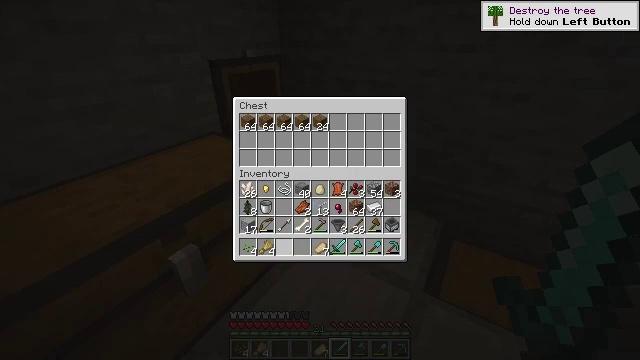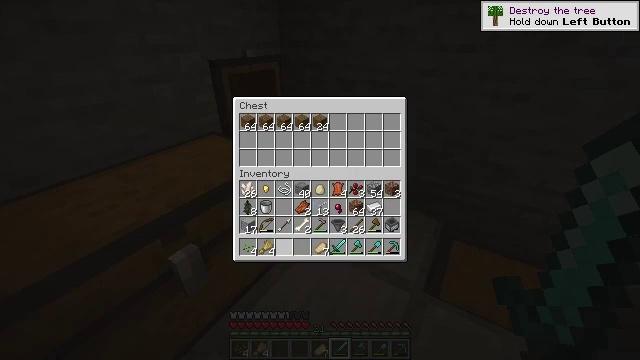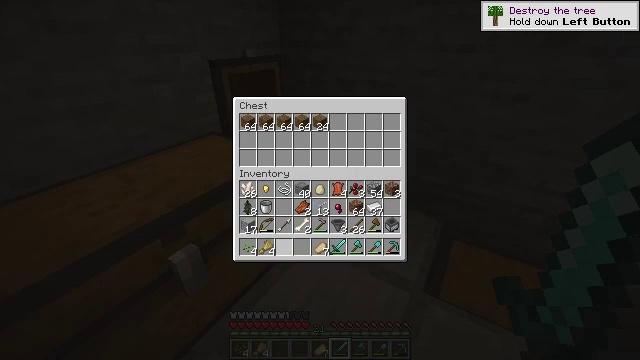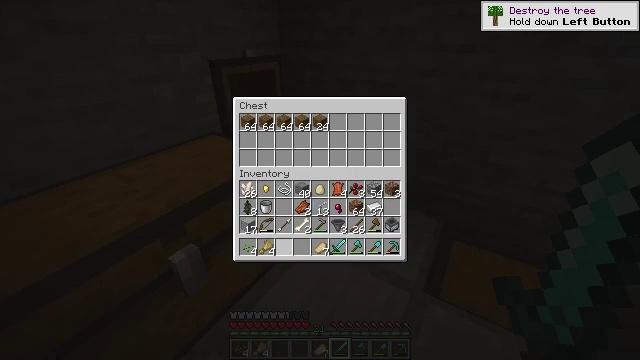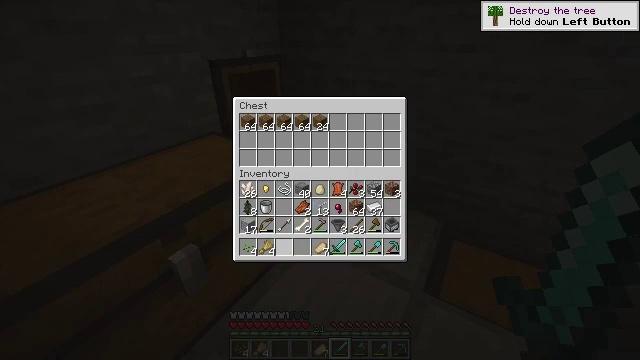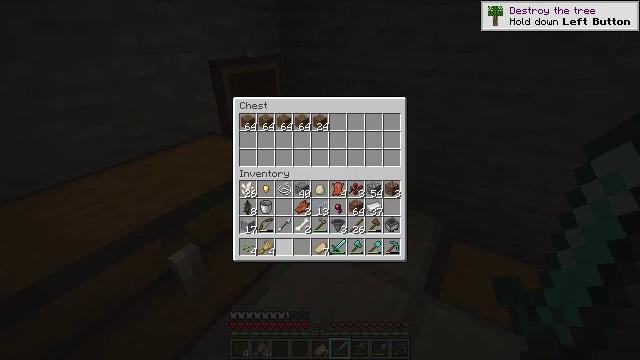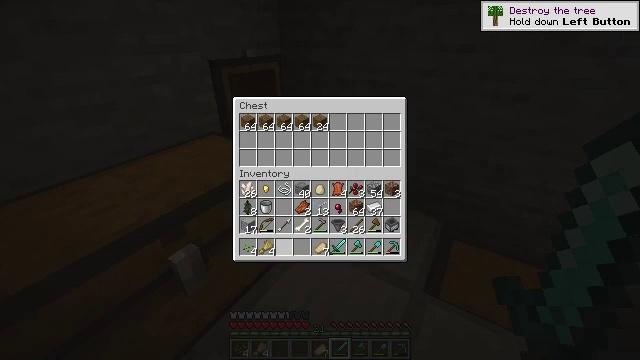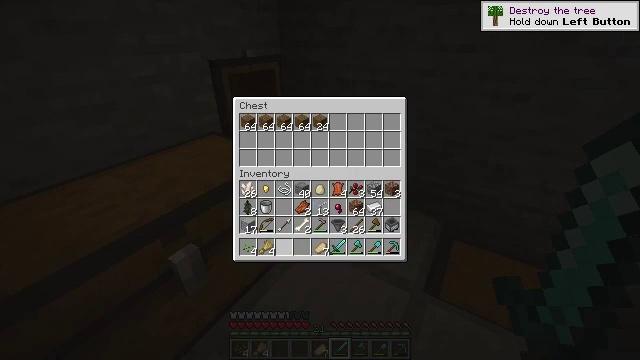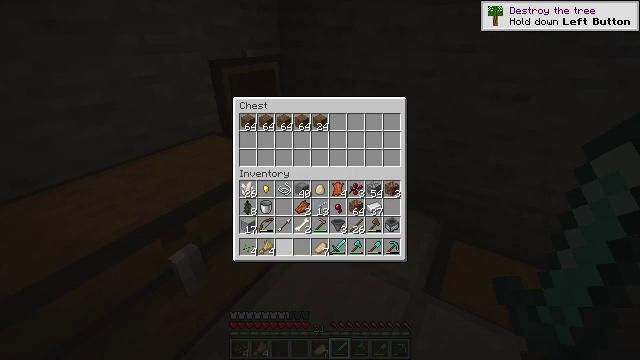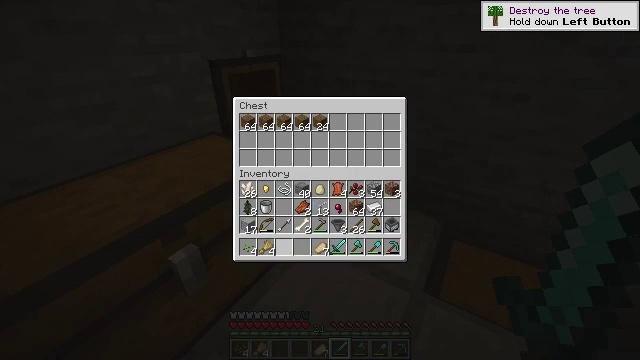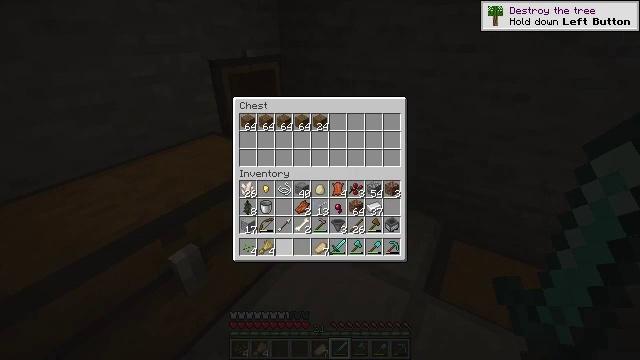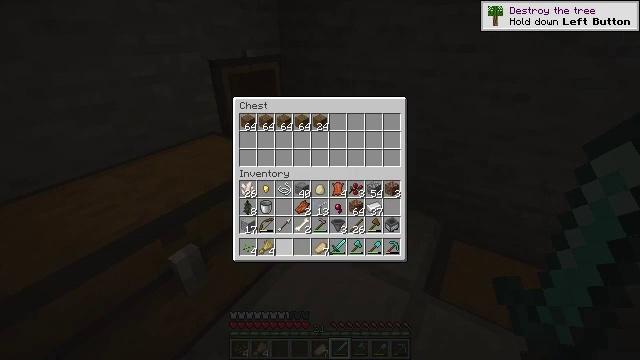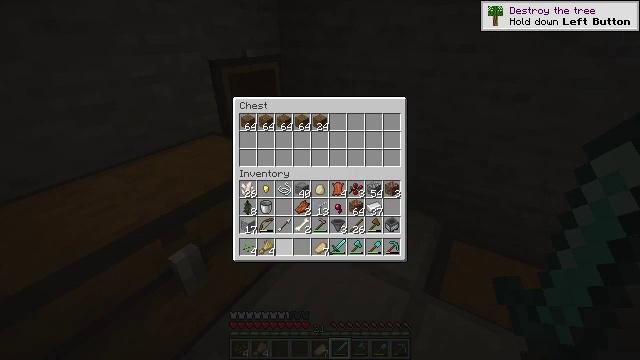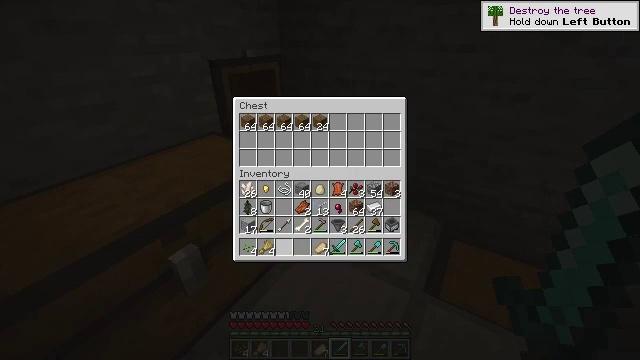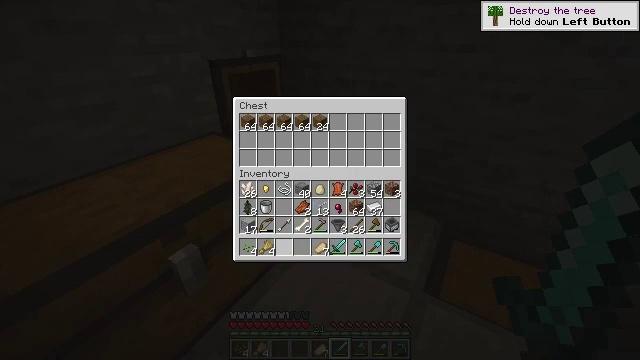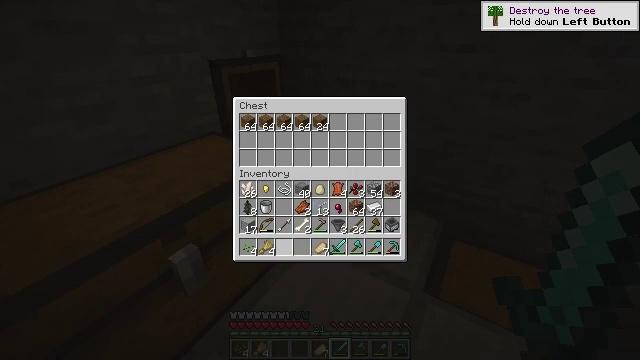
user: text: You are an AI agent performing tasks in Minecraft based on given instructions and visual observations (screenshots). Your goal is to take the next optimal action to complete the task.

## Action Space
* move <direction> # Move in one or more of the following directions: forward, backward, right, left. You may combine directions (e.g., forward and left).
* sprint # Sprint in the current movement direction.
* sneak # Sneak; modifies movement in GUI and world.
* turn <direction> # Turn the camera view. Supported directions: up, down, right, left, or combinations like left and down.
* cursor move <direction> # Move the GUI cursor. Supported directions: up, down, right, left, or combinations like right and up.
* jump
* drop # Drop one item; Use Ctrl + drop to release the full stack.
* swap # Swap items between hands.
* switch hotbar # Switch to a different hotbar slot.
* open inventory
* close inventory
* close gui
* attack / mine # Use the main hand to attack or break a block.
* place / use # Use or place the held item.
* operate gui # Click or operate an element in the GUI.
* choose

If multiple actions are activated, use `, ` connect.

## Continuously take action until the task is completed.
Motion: motion action
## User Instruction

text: Use a crafting table to craft a dispenser.
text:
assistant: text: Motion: no_op
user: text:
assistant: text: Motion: no_op
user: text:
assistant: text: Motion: no_op
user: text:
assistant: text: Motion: no_op
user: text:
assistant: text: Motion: no_op
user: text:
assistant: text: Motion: no_op
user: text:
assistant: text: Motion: no_op
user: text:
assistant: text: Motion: no_op
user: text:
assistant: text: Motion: no_op
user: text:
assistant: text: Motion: no_op
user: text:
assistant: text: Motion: no_op
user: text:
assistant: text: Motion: no_op
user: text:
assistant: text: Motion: no_op
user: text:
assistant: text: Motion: no_op
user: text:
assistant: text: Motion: no_op
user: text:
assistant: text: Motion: no_op
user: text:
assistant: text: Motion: no_op
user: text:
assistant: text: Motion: no_op
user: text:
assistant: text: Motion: no_op
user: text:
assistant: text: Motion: no_op
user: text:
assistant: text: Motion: no_op
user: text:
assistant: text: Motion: no_op
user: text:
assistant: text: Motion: no_op
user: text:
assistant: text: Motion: no_op
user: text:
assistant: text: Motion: no_op
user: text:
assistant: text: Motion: no_op
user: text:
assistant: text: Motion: no_op
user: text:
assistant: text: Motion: no_op
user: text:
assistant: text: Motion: no_op
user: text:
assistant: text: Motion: no_op